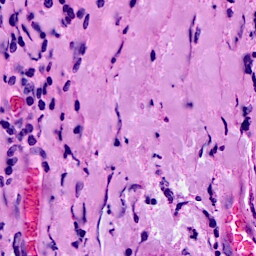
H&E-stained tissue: Breast